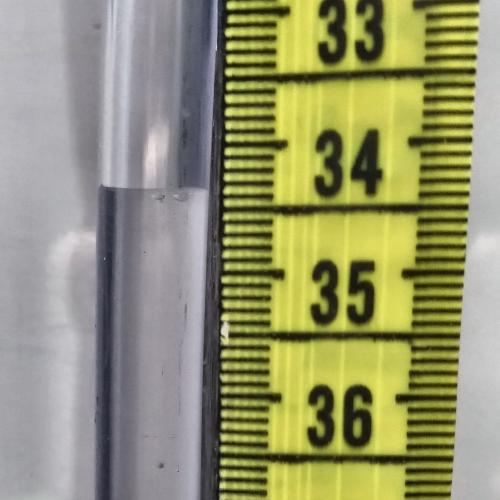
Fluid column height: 34.4 cm